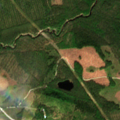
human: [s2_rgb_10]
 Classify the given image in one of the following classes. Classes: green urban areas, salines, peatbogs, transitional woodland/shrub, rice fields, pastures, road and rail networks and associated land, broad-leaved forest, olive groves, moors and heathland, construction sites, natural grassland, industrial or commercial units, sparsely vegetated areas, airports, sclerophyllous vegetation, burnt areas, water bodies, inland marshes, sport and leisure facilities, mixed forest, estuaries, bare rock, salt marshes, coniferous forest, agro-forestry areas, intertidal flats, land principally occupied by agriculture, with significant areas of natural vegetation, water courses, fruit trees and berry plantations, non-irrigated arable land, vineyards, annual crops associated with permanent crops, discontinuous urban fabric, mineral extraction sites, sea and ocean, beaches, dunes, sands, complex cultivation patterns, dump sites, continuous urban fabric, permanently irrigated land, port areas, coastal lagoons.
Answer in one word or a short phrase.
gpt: coniferous forest, transitional woodland/shrub